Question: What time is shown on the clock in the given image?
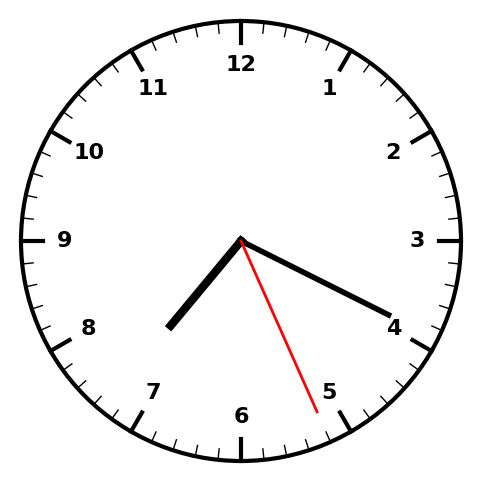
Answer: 07:19:26